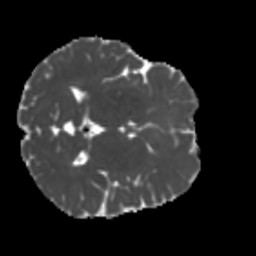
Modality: MD
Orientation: axial
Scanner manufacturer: siemens
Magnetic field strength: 3 T
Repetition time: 4 s
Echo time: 0.0594 s